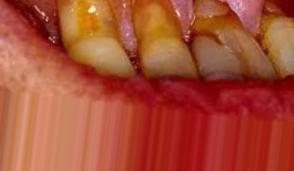
Condition: Tooth Discoloration